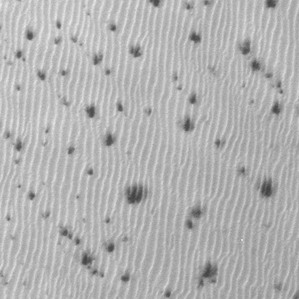
Label: frost